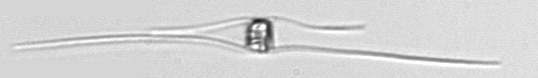
Label: Chaetoceros_danicus